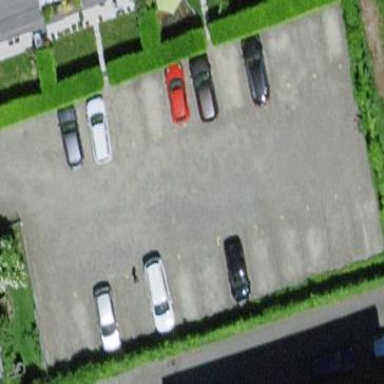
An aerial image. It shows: Parking area with surface.